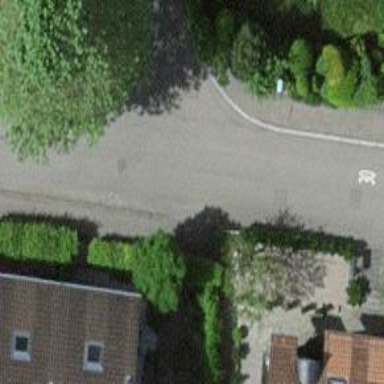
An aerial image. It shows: Paved residential road.